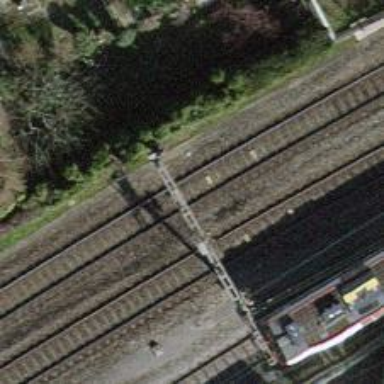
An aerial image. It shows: Railway signal.